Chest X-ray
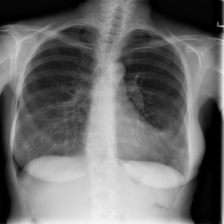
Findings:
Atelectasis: negative
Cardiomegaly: negative
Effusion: negative
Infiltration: negative
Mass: negative
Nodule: negative
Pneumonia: negative
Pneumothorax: negative
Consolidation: negative
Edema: negative
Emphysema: negative
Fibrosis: negative
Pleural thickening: negative
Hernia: negative